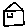
Label: house